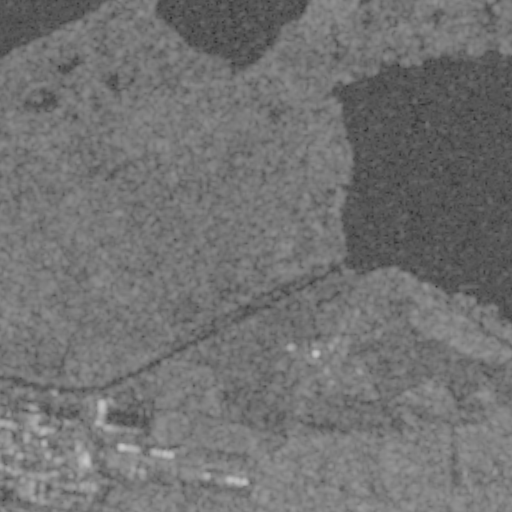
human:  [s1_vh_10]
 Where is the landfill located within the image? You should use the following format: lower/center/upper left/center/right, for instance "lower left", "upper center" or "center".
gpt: The landfill is located in the lower left of the image.
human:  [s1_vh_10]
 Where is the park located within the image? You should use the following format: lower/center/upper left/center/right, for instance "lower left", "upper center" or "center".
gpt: The park is located in the center right of the image.
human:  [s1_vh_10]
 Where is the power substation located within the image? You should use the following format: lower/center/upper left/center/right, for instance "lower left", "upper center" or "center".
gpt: The power substation is located in the lower left of the image.
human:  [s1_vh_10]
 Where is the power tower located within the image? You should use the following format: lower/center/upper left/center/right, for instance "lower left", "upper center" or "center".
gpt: The power tower is located in the lower left of the image.
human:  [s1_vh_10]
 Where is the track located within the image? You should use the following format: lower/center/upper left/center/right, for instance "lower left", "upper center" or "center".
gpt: There is no track in the image.

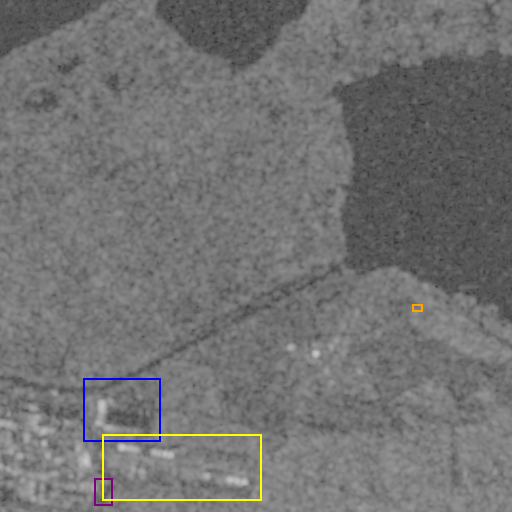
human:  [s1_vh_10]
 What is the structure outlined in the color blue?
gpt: The structure outlined in blue is a landfill.
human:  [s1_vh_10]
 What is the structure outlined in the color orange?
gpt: The structure outlined in orange is a park.
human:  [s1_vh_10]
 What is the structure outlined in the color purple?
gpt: The structure outlined in purple is a parking lot.
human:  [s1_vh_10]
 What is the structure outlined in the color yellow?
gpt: The structure outlined in yellow is a power substation.
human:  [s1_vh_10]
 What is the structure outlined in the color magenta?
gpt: There is no magenta outline.